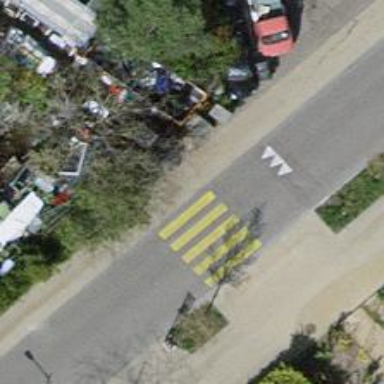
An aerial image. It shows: Marked road crossing.